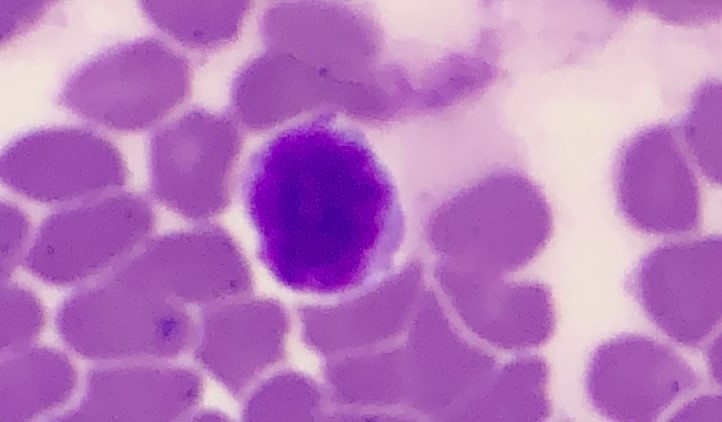
White blood cell type: Lymphocyte